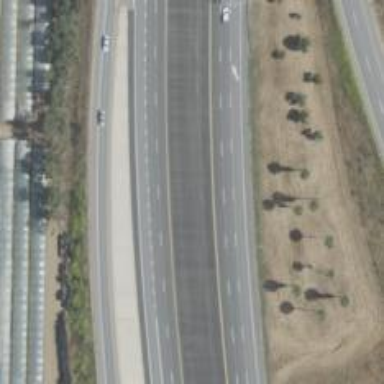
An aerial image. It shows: Asphalt trunk highway classified as expressway.